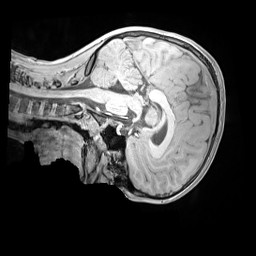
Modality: MP2RAGE
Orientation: sagittal
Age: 9
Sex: male
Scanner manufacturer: siemens
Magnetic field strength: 3 T
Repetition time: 4 s
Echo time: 0.00303 s